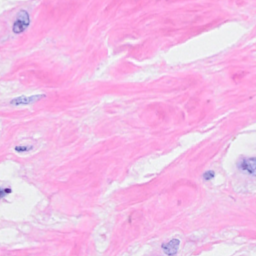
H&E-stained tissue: Breast